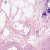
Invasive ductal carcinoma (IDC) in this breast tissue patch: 0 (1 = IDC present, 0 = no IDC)